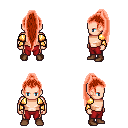
a pixel art fantasy rpg character, male body template, human, light skin, gold arm armor, red pants, red extra-long topknot hairstyle, brown shoes, four views (front, back, left, right), 2x2 character sprite sheet, small pixel art, hard edges, no anti-aliasing